Chest X-ray:
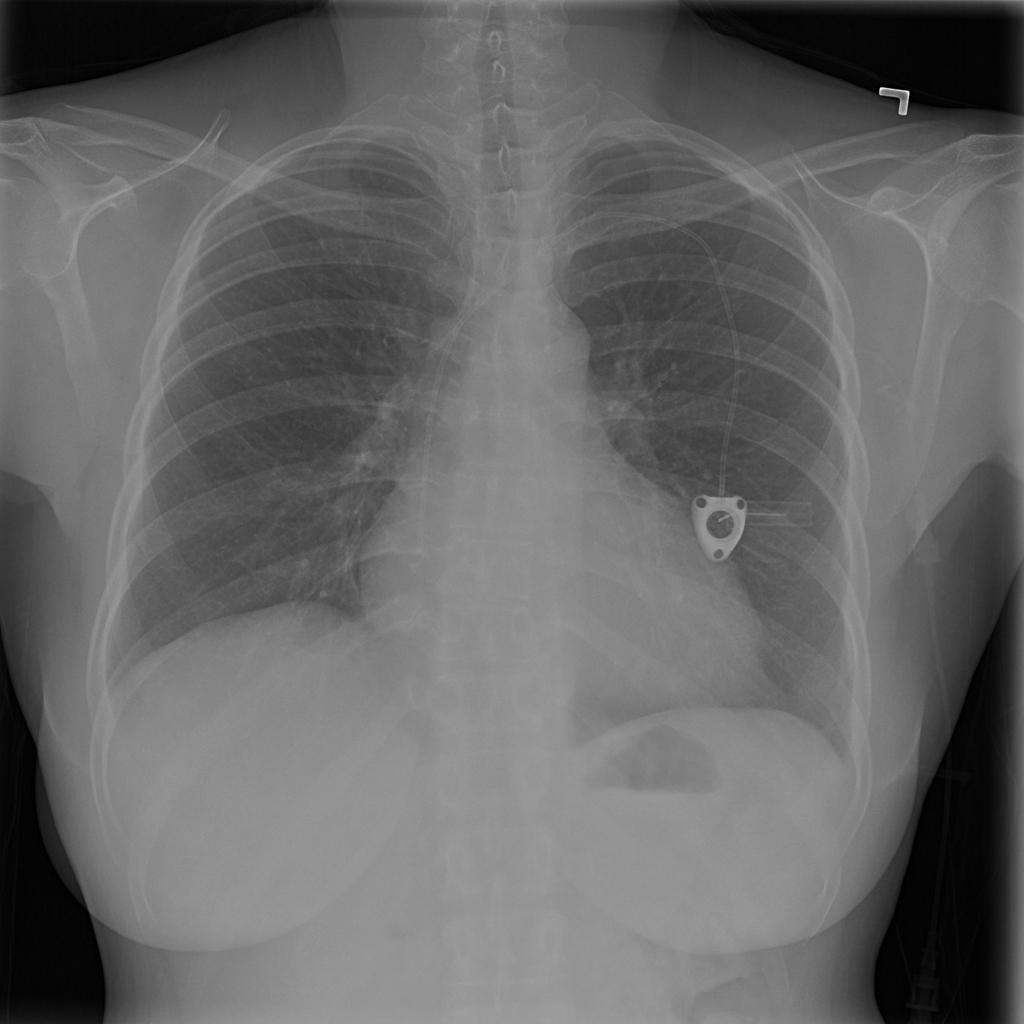
Findings: Cardiomegaly
No abnormal finding: no